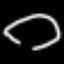
Label: line